Interaction volume radius: 5 \u00c5
Interaction volume height: 10 \u00c5
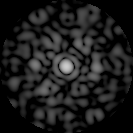
Disorder parameter: 0.8333